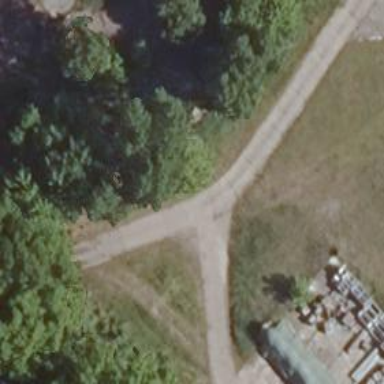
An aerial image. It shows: Service road with concrete plates surface.